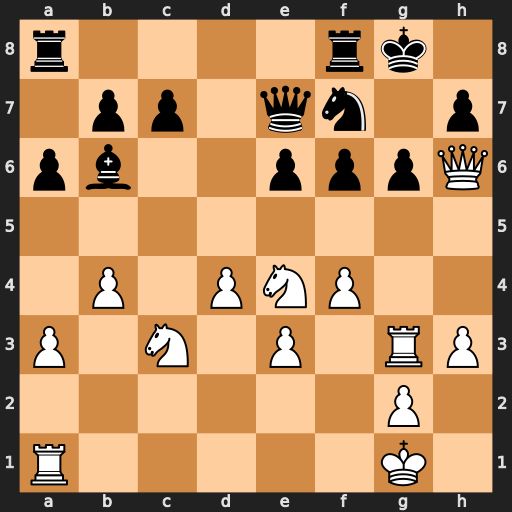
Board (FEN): r4rk1/1pp1qn1p/pb2pppQ/8/1P1PNP2/P1N1P1RP/6P1/R5K1
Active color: w
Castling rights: -
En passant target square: -
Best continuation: Rxg6+ hxg6 Qxg6+ Kh8 Nxf6 Ng5 fxg5